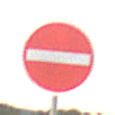
Verkehrszeichen: VerbotDerEinfahrt
Umgebung: Outdoor, RoadRail
Tageszeit: SunriseSunset
Wetter: PartlyCloudy
Licht: Natural
Jahreszeit: NotSpecified
Kontrast: LowContrast